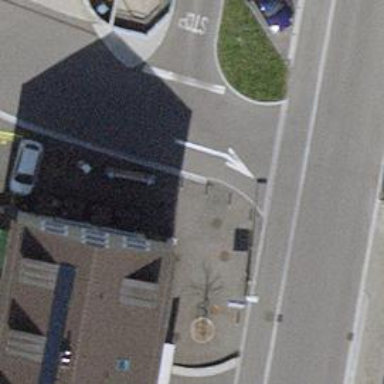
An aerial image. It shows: Bollard.